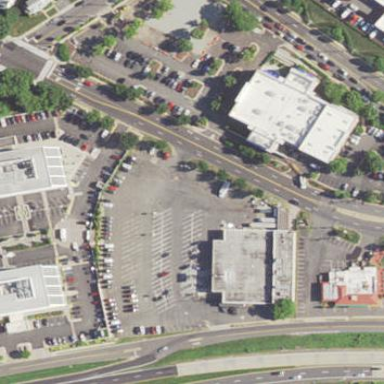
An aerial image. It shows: Commercial area.